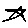
Label: star